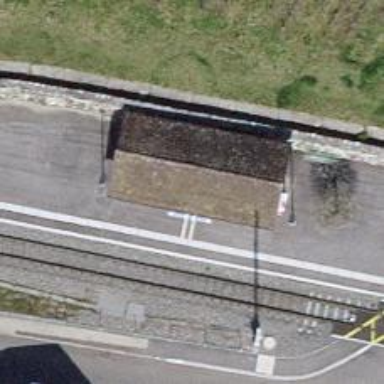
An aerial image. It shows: Railway halt.